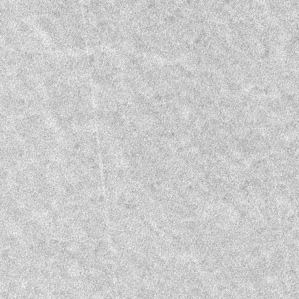
Label: frost